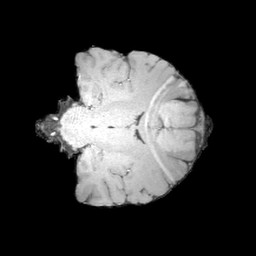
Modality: MP2RAGE
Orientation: coronal